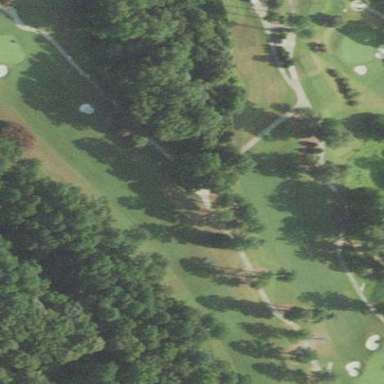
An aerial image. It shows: Golf fairway surrounded by grass.